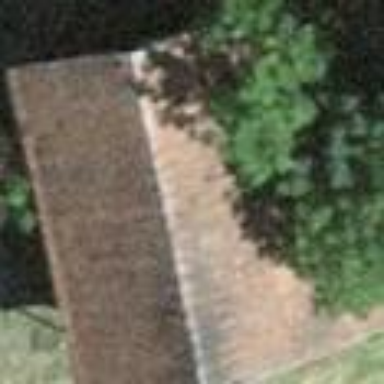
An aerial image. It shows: Rural barn.